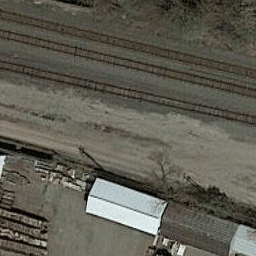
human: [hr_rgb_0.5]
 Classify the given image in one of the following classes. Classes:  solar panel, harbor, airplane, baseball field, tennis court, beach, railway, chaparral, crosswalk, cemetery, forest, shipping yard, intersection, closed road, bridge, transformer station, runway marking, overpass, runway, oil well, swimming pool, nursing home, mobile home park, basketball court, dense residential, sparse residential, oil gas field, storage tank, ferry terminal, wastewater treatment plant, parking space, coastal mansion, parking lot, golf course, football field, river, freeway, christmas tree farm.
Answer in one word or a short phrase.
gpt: railway